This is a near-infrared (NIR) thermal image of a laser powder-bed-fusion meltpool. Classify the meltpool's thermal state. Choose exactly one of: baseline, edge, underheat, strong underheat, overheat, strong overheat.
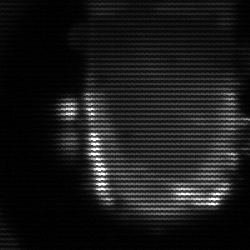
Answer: baseline